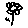
Label: flower